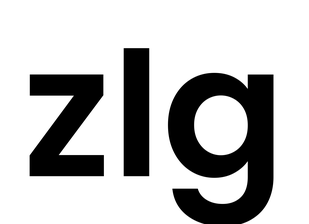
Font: Poppins-SemiBold